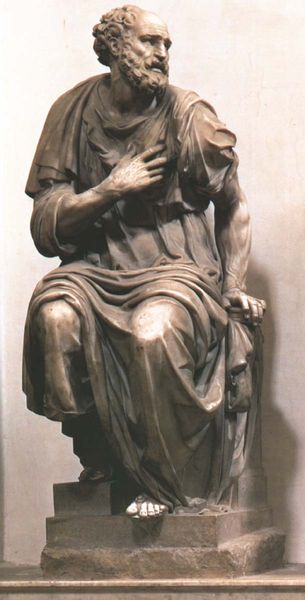
Titel: Figurengruppe
Künstler: Giovanni Angelo Montorsoli
Standort: Florenz, S. Lorenzo (EU - I - Toskana)
Schlagwörter: dunkel, fuß, hand, körper, mann, umhang, sitzen, brust, marmor, schwarz, stirn, alt, bart, falten, halten, sockel, stein, gewand, sitzend, fassen, locken, traurig, skulptur, statue, treppe, mimik, stufen, sandalen, bildhauerei, bronze, antike, knien, schnitzerei, sandale, antik, leiden, toga, religiös, geand, stizend, traurit